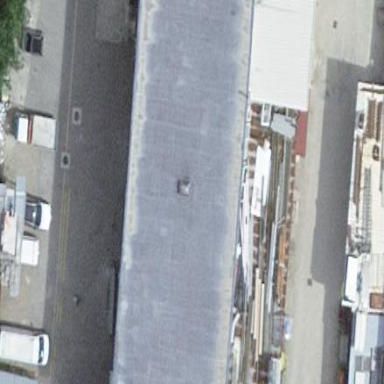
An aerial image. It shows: Industrial building.